Field crop: tomato
Growth stage: 2
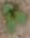
Species: solanum